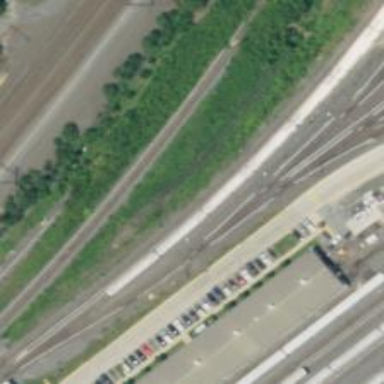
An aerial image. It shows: Electrified rail service yard.